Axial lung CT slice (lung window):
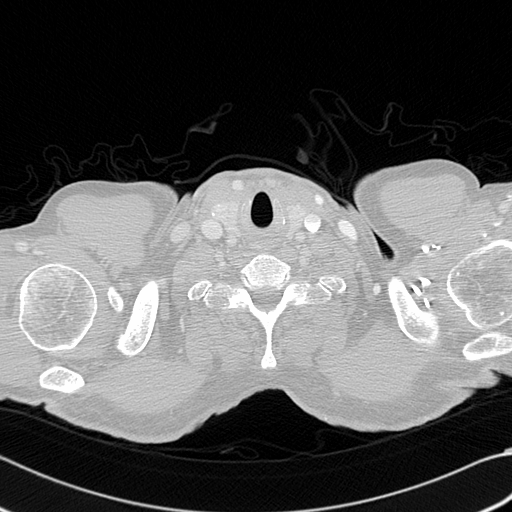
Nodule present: no